Interaction volume radius: 5 \u00c5
Interaction volume height: 10 \u00c5
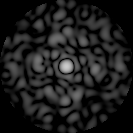
Disorder parameter: 0.8649